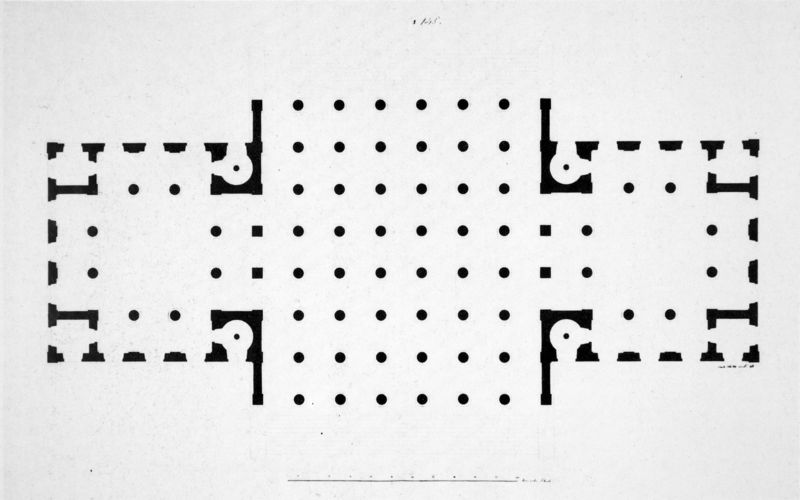
Titel: Markthalle am Viktualienmarkt in München, Grundriss
Künstler: Carl von Fischer
Standort: München
Institution: Architektursammlung der Technischen Universität
Schlagwörter: flügel, weiß, ausschnitt, fenster, hintergrund, pfeiler, schwarz, skizze, säule, säulen, zeichnung, gebäude, haus, architektur, kirche, boden, strick, decke, klassizismus, kreis, rund, turm, schiff, schrift, papier, ecke, türen, fischer, abstrakt, mauer, linien, treppe, treppen, symmetrie, zahlen, durchgang, striche, tor, halle, foto, fotografie, rechtecke, punkte, wände, eingang, offen, eckig, kreuz, türme, münchen, draufsicht, symmetrisch, schwarz weiss, strich, punkt, kreise, beschriftung, entwurf, kathedrale, ecken, portal, karte, öffnung, mittelschiff, eck, seitenschiff, mauern, apsis, rechteckig, chor, historismus, plan, tempel, wendeltreppe, geometrie, quadrat, viereck, bau, gelenk, säulenhalle, quadratisch, grundriss, massstab, architekturzeichnung, bauzeichnung, carl von fischer, profanbau, bauplan, kriche, zentralbau, zentralraum, atrium, seitenflügel, säulenordnung, ordnung, propyläen, apsiden, vierung, archtekt, querschiff, trakt, kreuzarme, säulenstellung, masstab, maße, maß, mauerzung, mauerzungen, messlatte, plab, propylon, quadratpfeiler, säulenwald, wendeltrppe, zentralbauten, zentralräume, zung, wendeltreppen, lücken, architektonisch, statistik, fensterer, baukultur